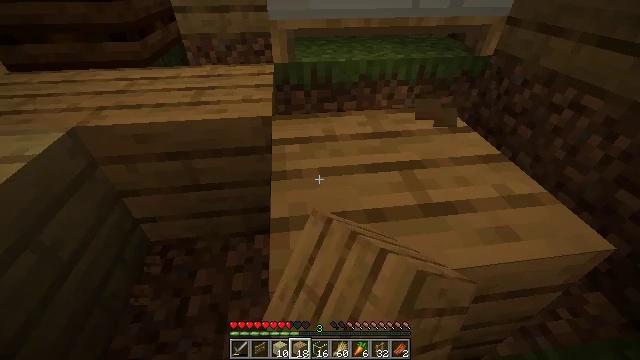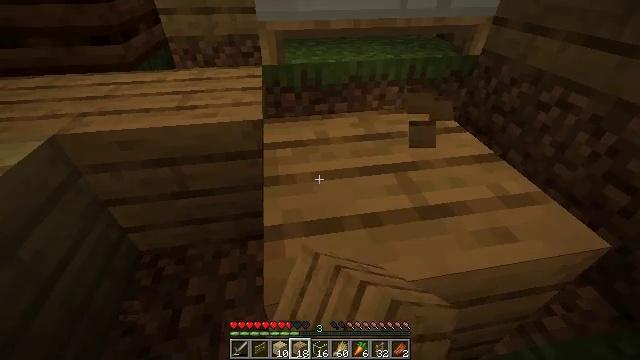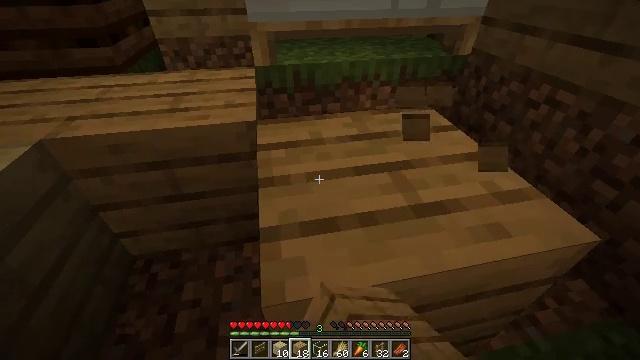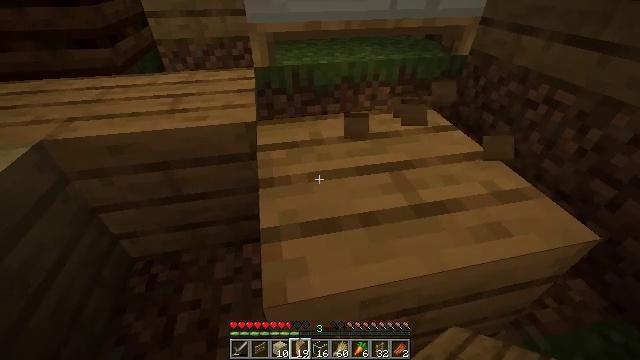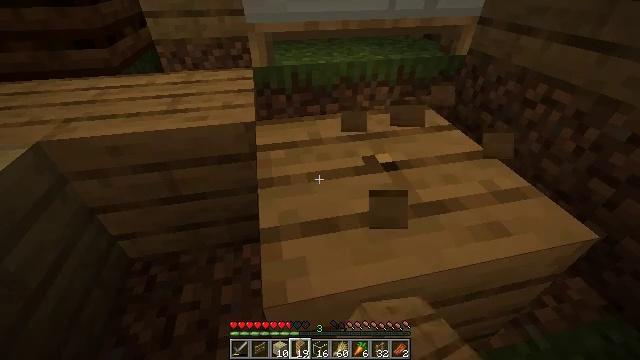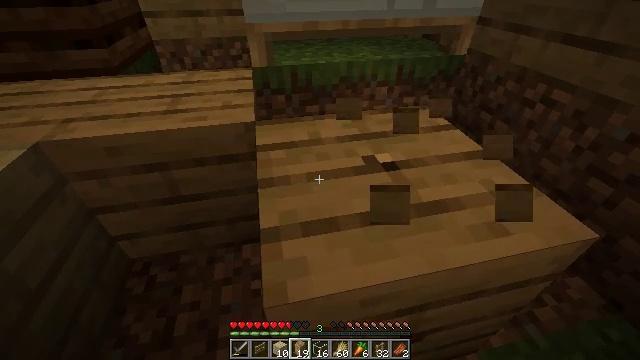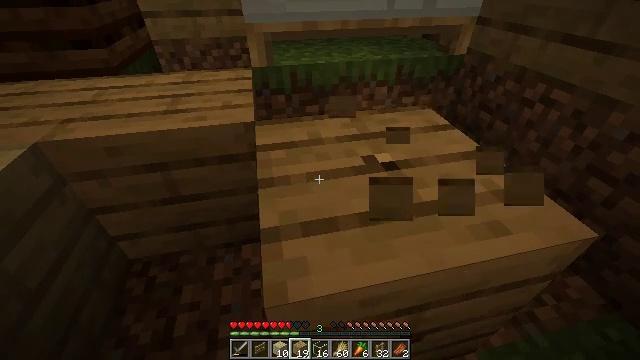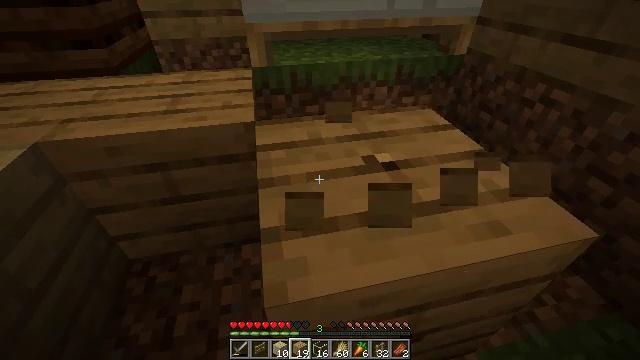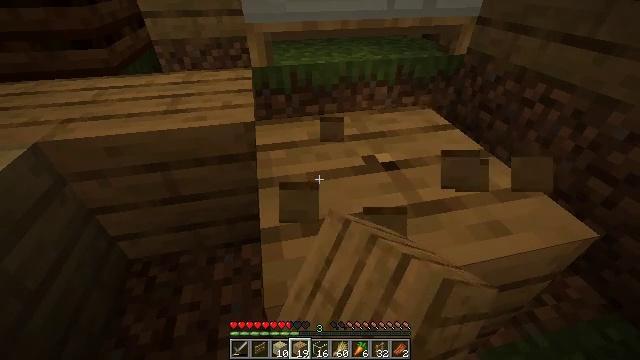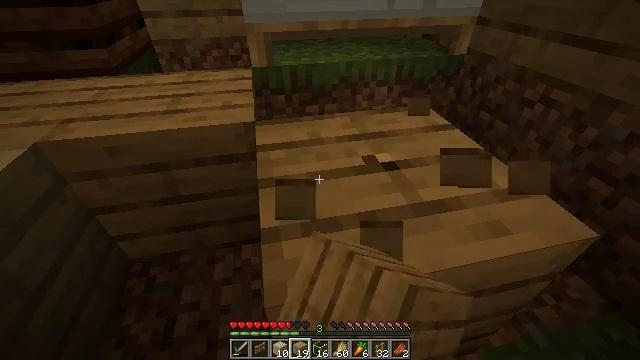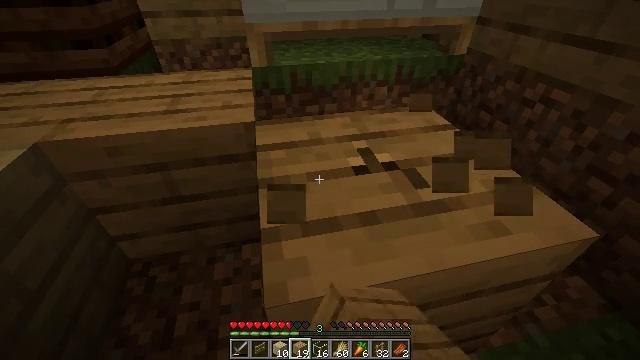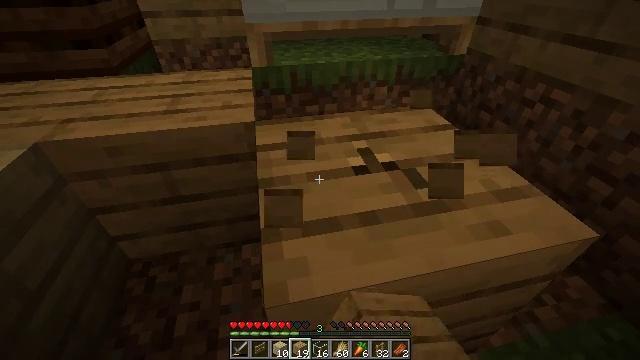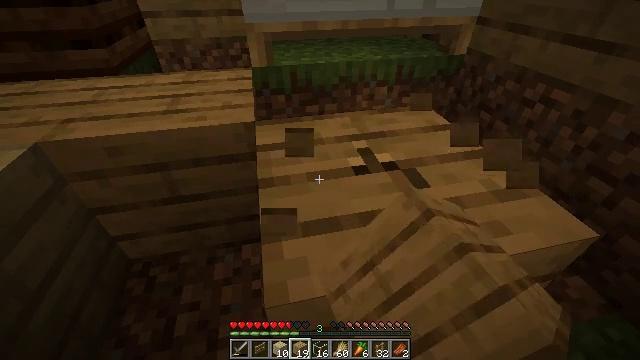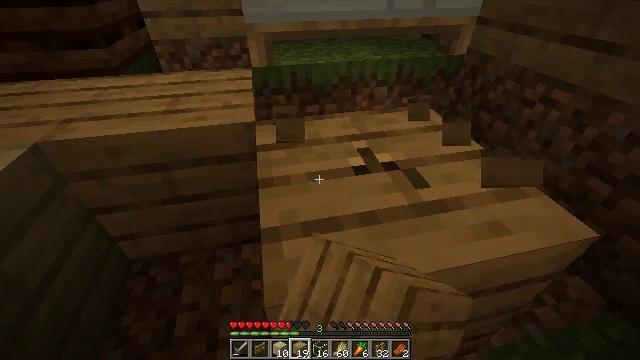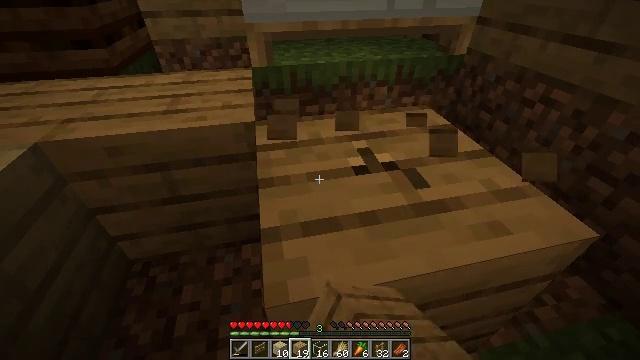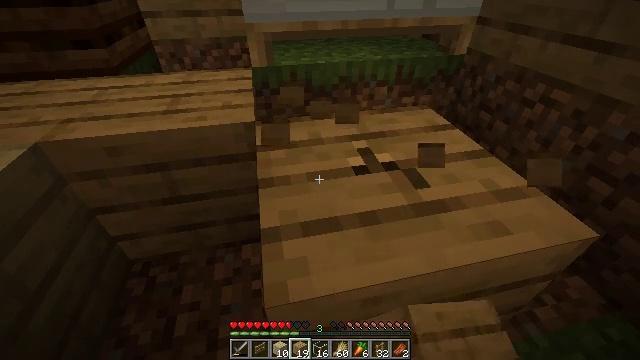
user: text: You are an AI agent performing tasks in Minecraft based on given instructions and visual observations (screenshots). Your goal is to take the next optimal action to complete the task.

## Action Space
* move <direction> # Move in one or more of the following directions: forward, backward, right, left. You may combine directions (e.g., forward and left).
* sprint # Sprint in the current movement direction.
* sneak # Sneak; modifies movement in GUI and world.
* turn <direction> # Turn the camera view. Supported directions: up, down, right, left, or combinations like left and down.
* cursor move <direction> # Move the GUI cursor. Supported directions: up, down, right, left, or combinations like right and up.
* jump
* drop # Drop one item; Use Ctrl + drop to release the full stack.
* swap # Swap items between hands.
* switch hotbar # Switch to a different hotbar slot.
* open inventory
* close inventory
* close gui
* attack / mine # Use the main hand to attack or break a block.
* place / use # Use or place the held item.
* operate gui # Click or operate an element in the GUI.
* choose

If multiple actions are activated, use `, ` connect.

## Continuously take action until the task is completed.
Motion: motion action
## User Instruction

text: Mine planks.
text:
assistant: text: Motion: turn right, attack / mine
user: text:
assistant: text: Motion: turn right, attack / mine
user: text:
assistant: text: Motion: attack / mine
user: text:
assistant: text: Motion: attack / mine
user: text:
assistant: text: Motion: attack / mine
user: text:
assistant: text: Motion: attack / mine
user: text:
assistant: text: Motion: attack / mine
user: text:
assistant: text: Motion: attack / mine
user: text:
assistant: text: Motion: attack / mine
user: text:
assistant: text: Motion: attack / mine
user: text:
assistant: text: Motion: attack / mine
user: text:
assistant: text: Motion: attack / mine
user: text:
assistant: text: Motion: attack / mine
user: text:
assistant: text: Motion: attack / mine
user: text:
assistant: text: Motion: attack / mine
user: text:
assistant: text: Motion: attack / mine
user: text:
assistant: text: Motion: attack / mine
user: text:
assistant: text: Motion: attack / mine
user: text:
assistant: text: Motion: attack / mine
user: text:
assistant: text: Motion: attack / mine
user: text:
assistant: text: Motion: attack / mine
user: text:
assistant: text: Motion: attack / mine
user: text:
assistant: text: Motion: attack / mine
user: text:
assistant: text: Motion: attack / mine
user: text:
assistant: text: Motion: attack / mine
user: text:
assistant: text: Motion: attack / mine
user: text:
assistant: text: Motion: attack / mine
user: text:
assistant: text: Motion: attack / mine
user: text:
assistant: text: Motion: attack / mine
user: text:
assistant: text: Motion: attack / mine